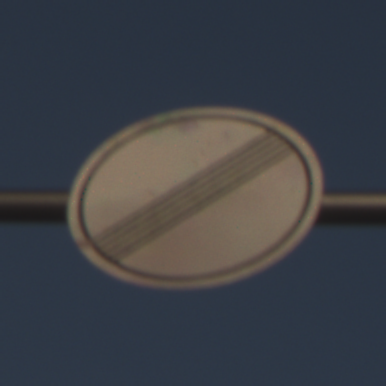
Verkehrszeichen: EndeSaemtlicherBegrenzungen
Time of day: SunriseSunset
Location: Outdoor (Nature)
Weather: PartlyCloudy
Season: NotSpecified
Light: Natural